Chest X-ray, PA view. Patient: 48 years old, sex M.
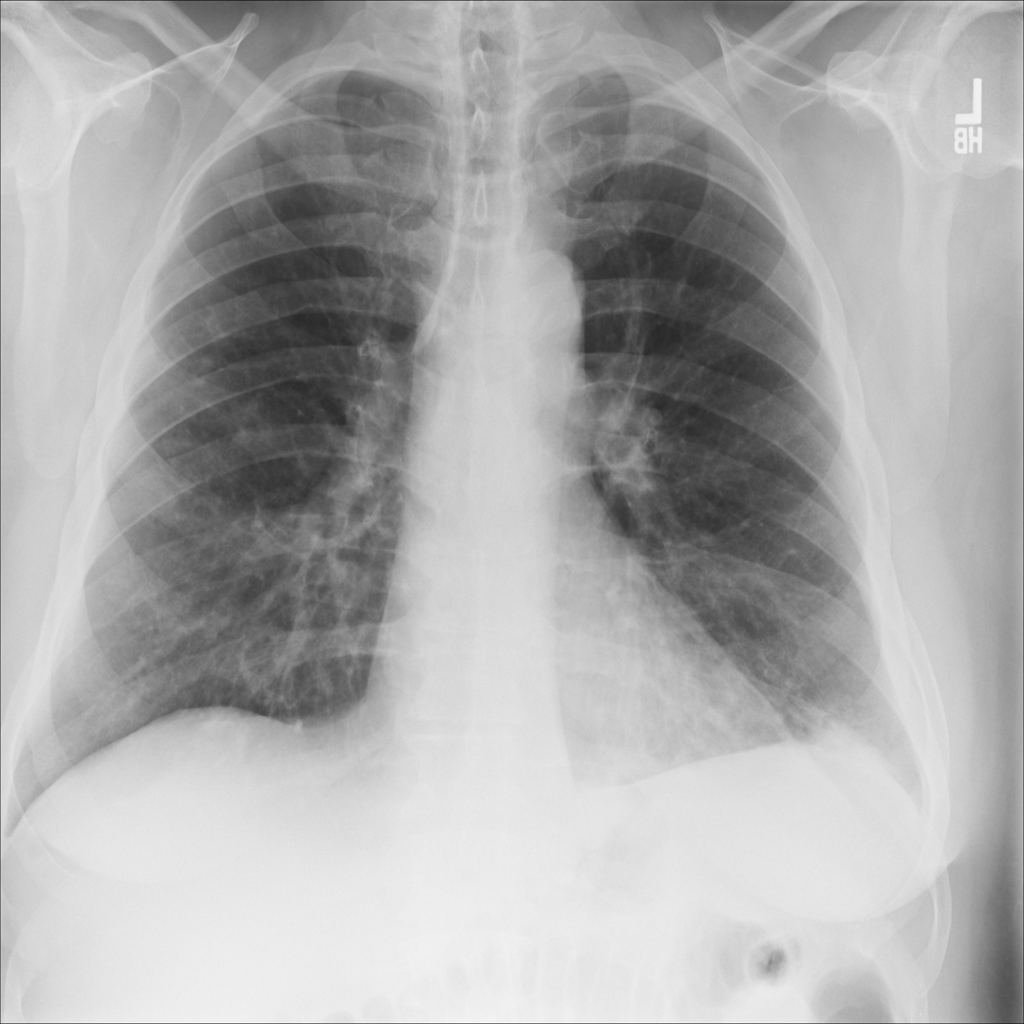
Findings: No Finding